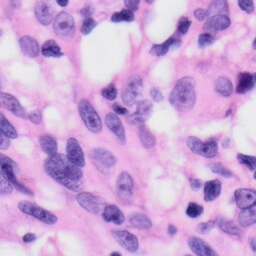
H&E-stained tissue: Skin